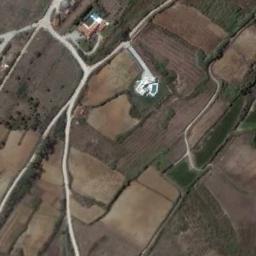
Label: terrace